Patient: sex M, age 24
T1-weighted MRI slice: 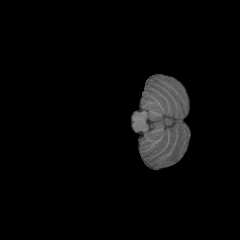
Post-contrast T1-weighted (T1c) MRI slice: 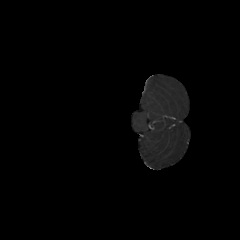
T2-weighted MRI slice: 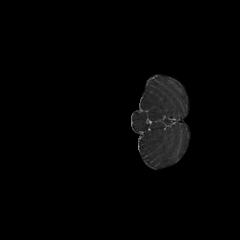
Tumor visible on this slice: no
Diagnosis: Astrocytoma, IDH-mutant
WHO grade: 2